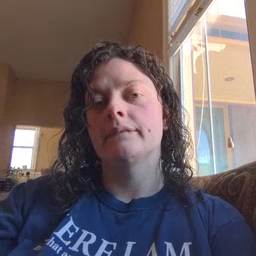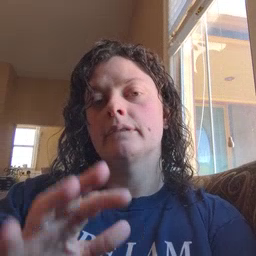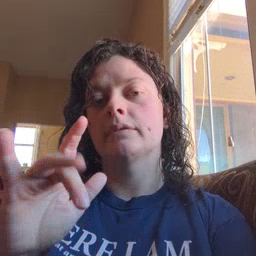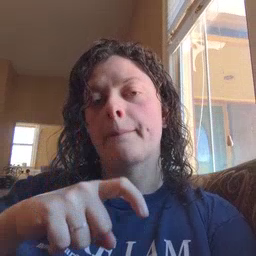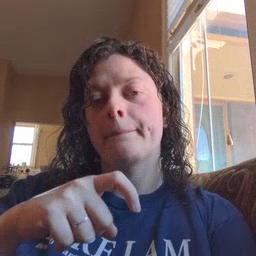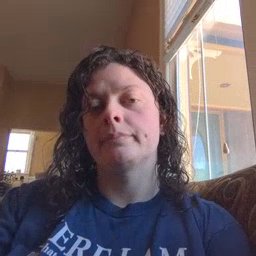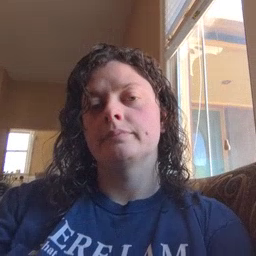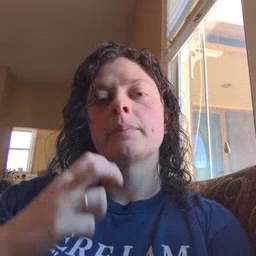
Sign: time